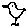
Label: bird